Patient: sex F, age 82
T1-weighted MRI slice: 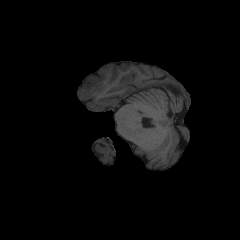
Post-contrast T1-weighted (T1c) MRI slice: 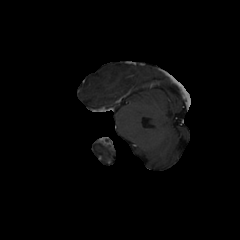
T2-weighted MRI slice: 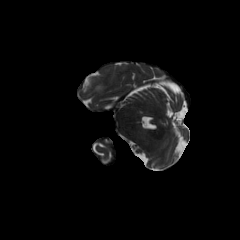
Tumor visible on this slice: yes
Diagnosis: Glioblastoma, IDH-wildtype
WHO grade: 4